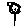
Label: flower